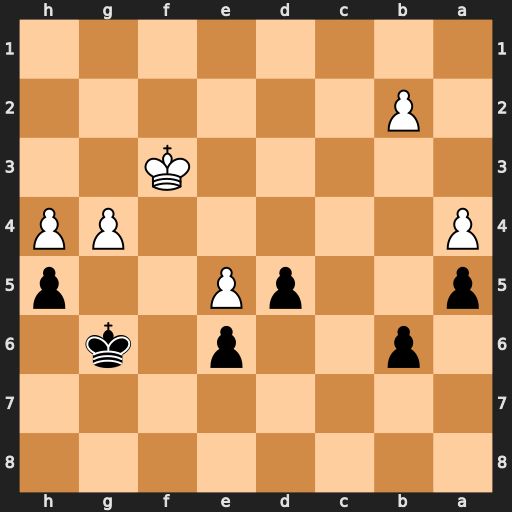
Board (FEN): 8/8/1p2p1k1/p2pP2p/P5PP/5K2/1P6/8
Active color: b
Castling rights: -
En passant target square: -
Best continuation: hxg4+ Kxg4 Kh6 b3 Kg6